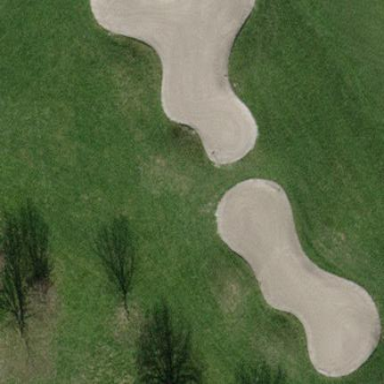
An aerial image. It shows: Golf bunker filled with natural sand.